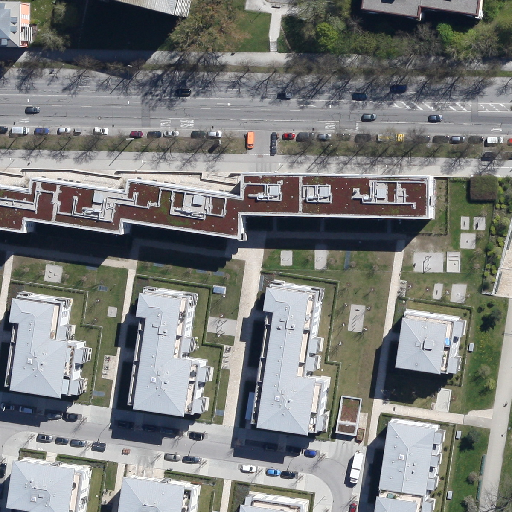
Referring expression: impervious surface